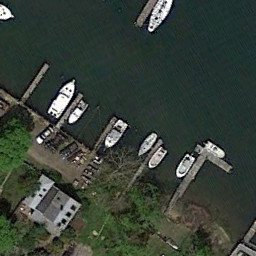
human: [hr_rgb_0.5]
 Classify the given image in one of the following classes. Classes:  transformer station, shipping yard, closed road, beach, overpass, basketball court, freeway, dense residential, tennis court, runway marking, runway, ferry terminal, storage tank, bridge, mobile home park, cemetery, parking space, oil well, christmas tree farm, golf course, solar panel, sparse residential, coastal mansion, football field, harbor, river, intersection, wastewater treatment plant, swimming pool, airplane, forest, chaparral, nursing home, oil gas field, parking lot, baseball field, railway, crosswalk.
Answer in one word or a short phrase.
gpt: ferry terminal